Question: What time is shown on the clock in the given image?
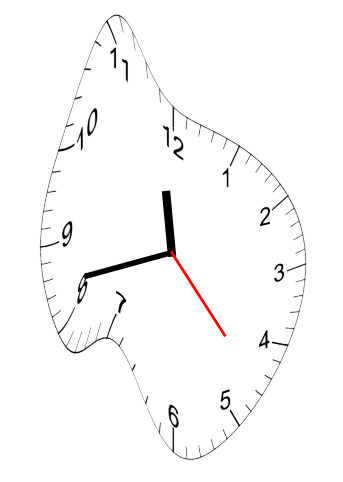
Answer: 11:42:23